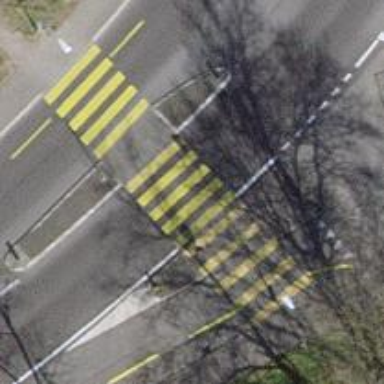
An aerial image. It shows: Zebra crossing with uncontrolled intersection and pedestrian island.